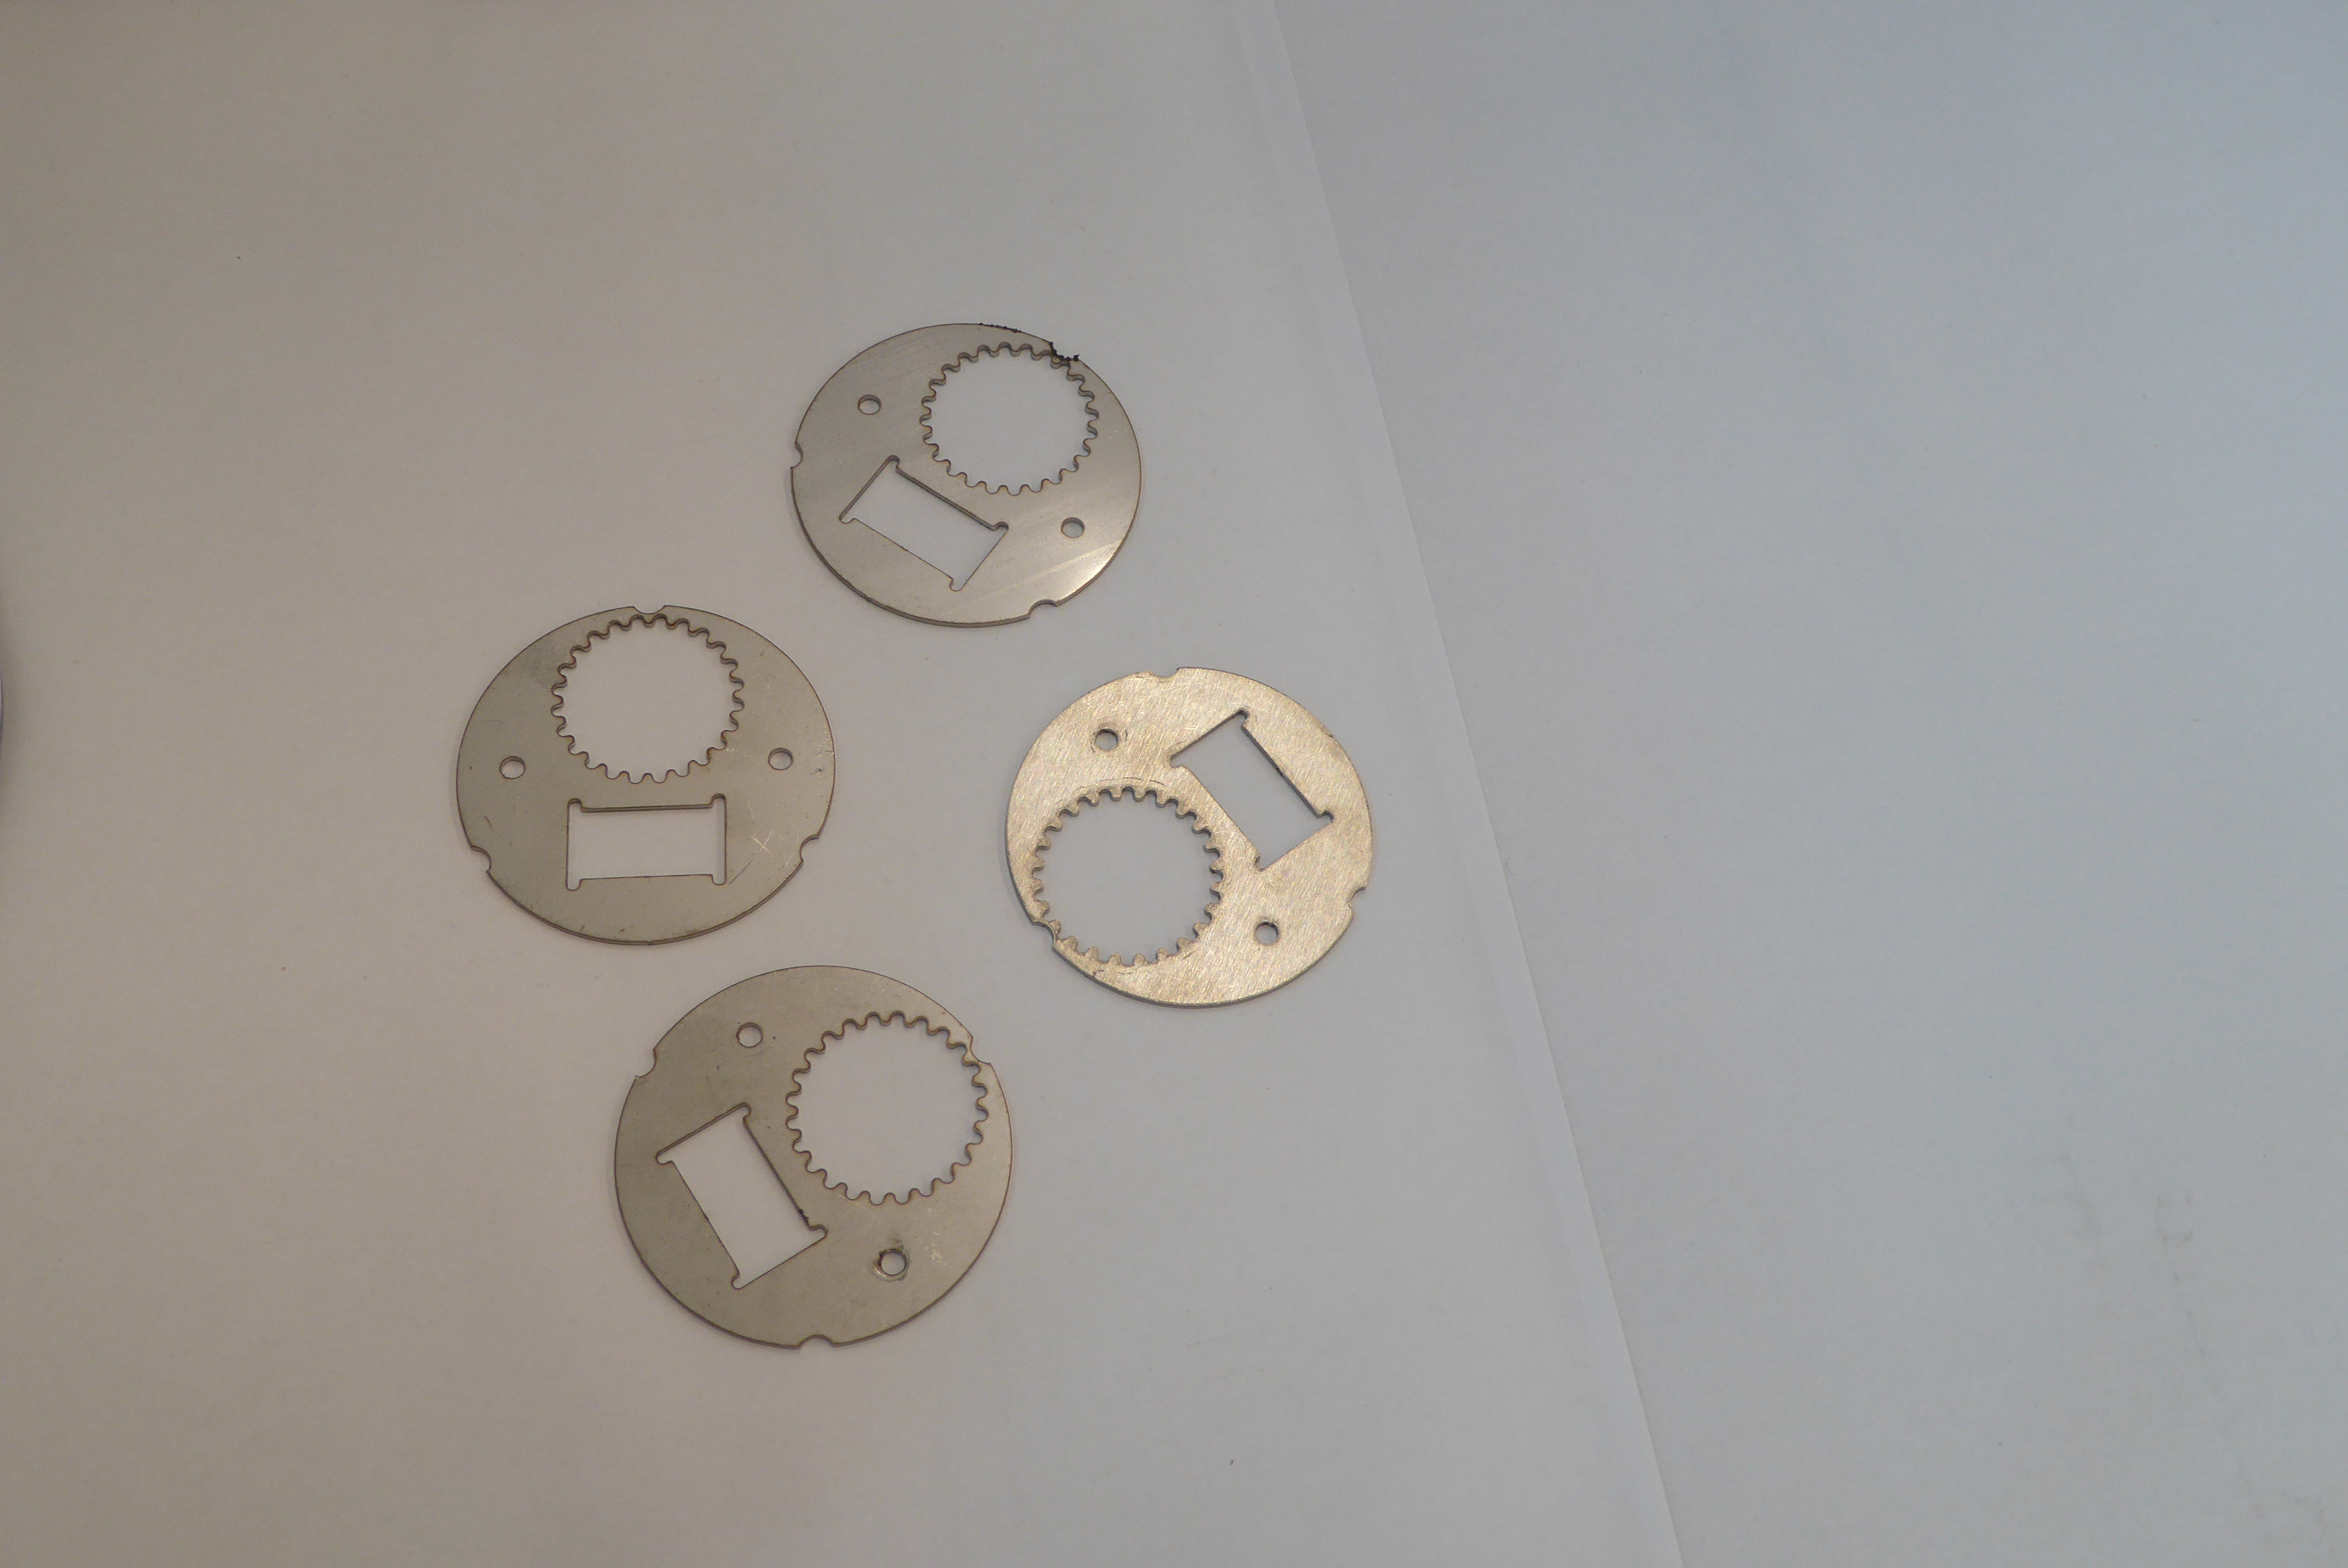
Label: Bottle Opener - Inlay